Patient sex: F
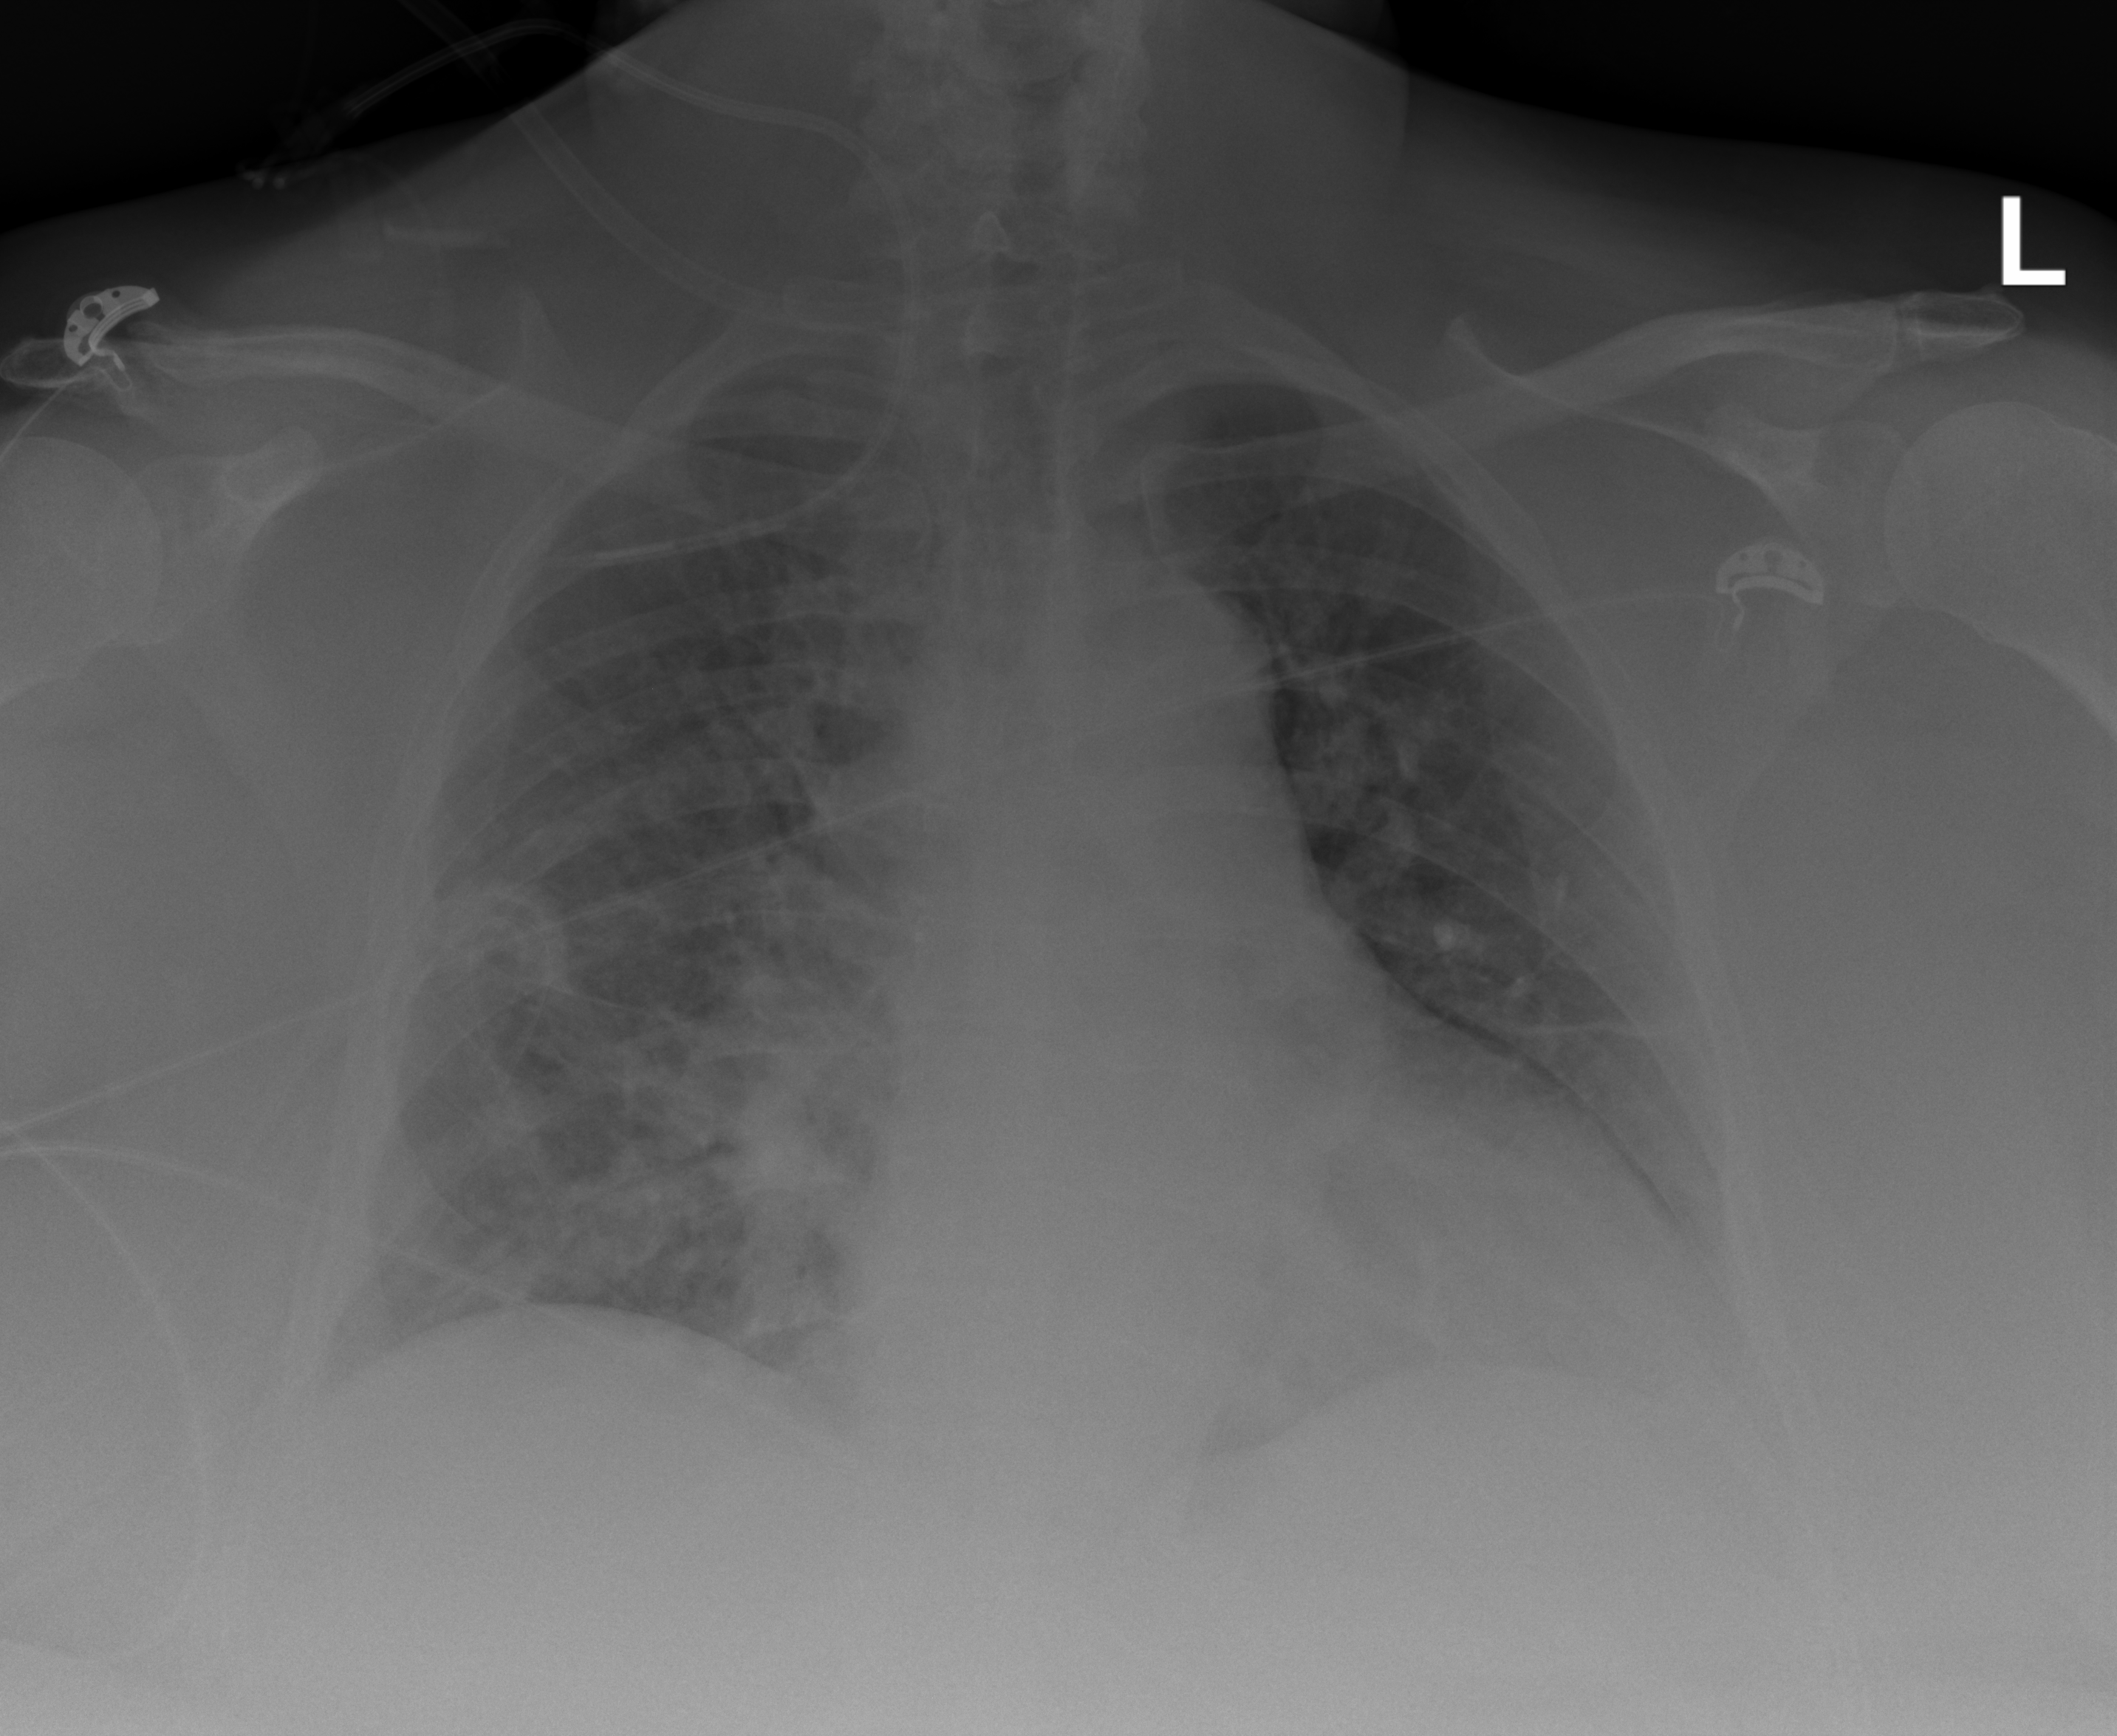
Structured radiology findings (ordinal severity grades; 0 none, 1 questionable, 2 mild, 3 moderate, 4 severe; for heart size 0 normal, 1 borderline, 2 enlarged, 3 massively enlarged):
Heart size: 1
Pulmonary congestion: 2
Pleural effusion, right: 0
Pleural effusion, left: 1
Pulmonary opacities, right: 3
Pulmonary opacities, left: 0
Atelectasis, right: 3
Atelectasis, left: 2